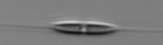
Label: Cylindrotheca